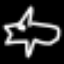
Label: airplane